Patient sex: F
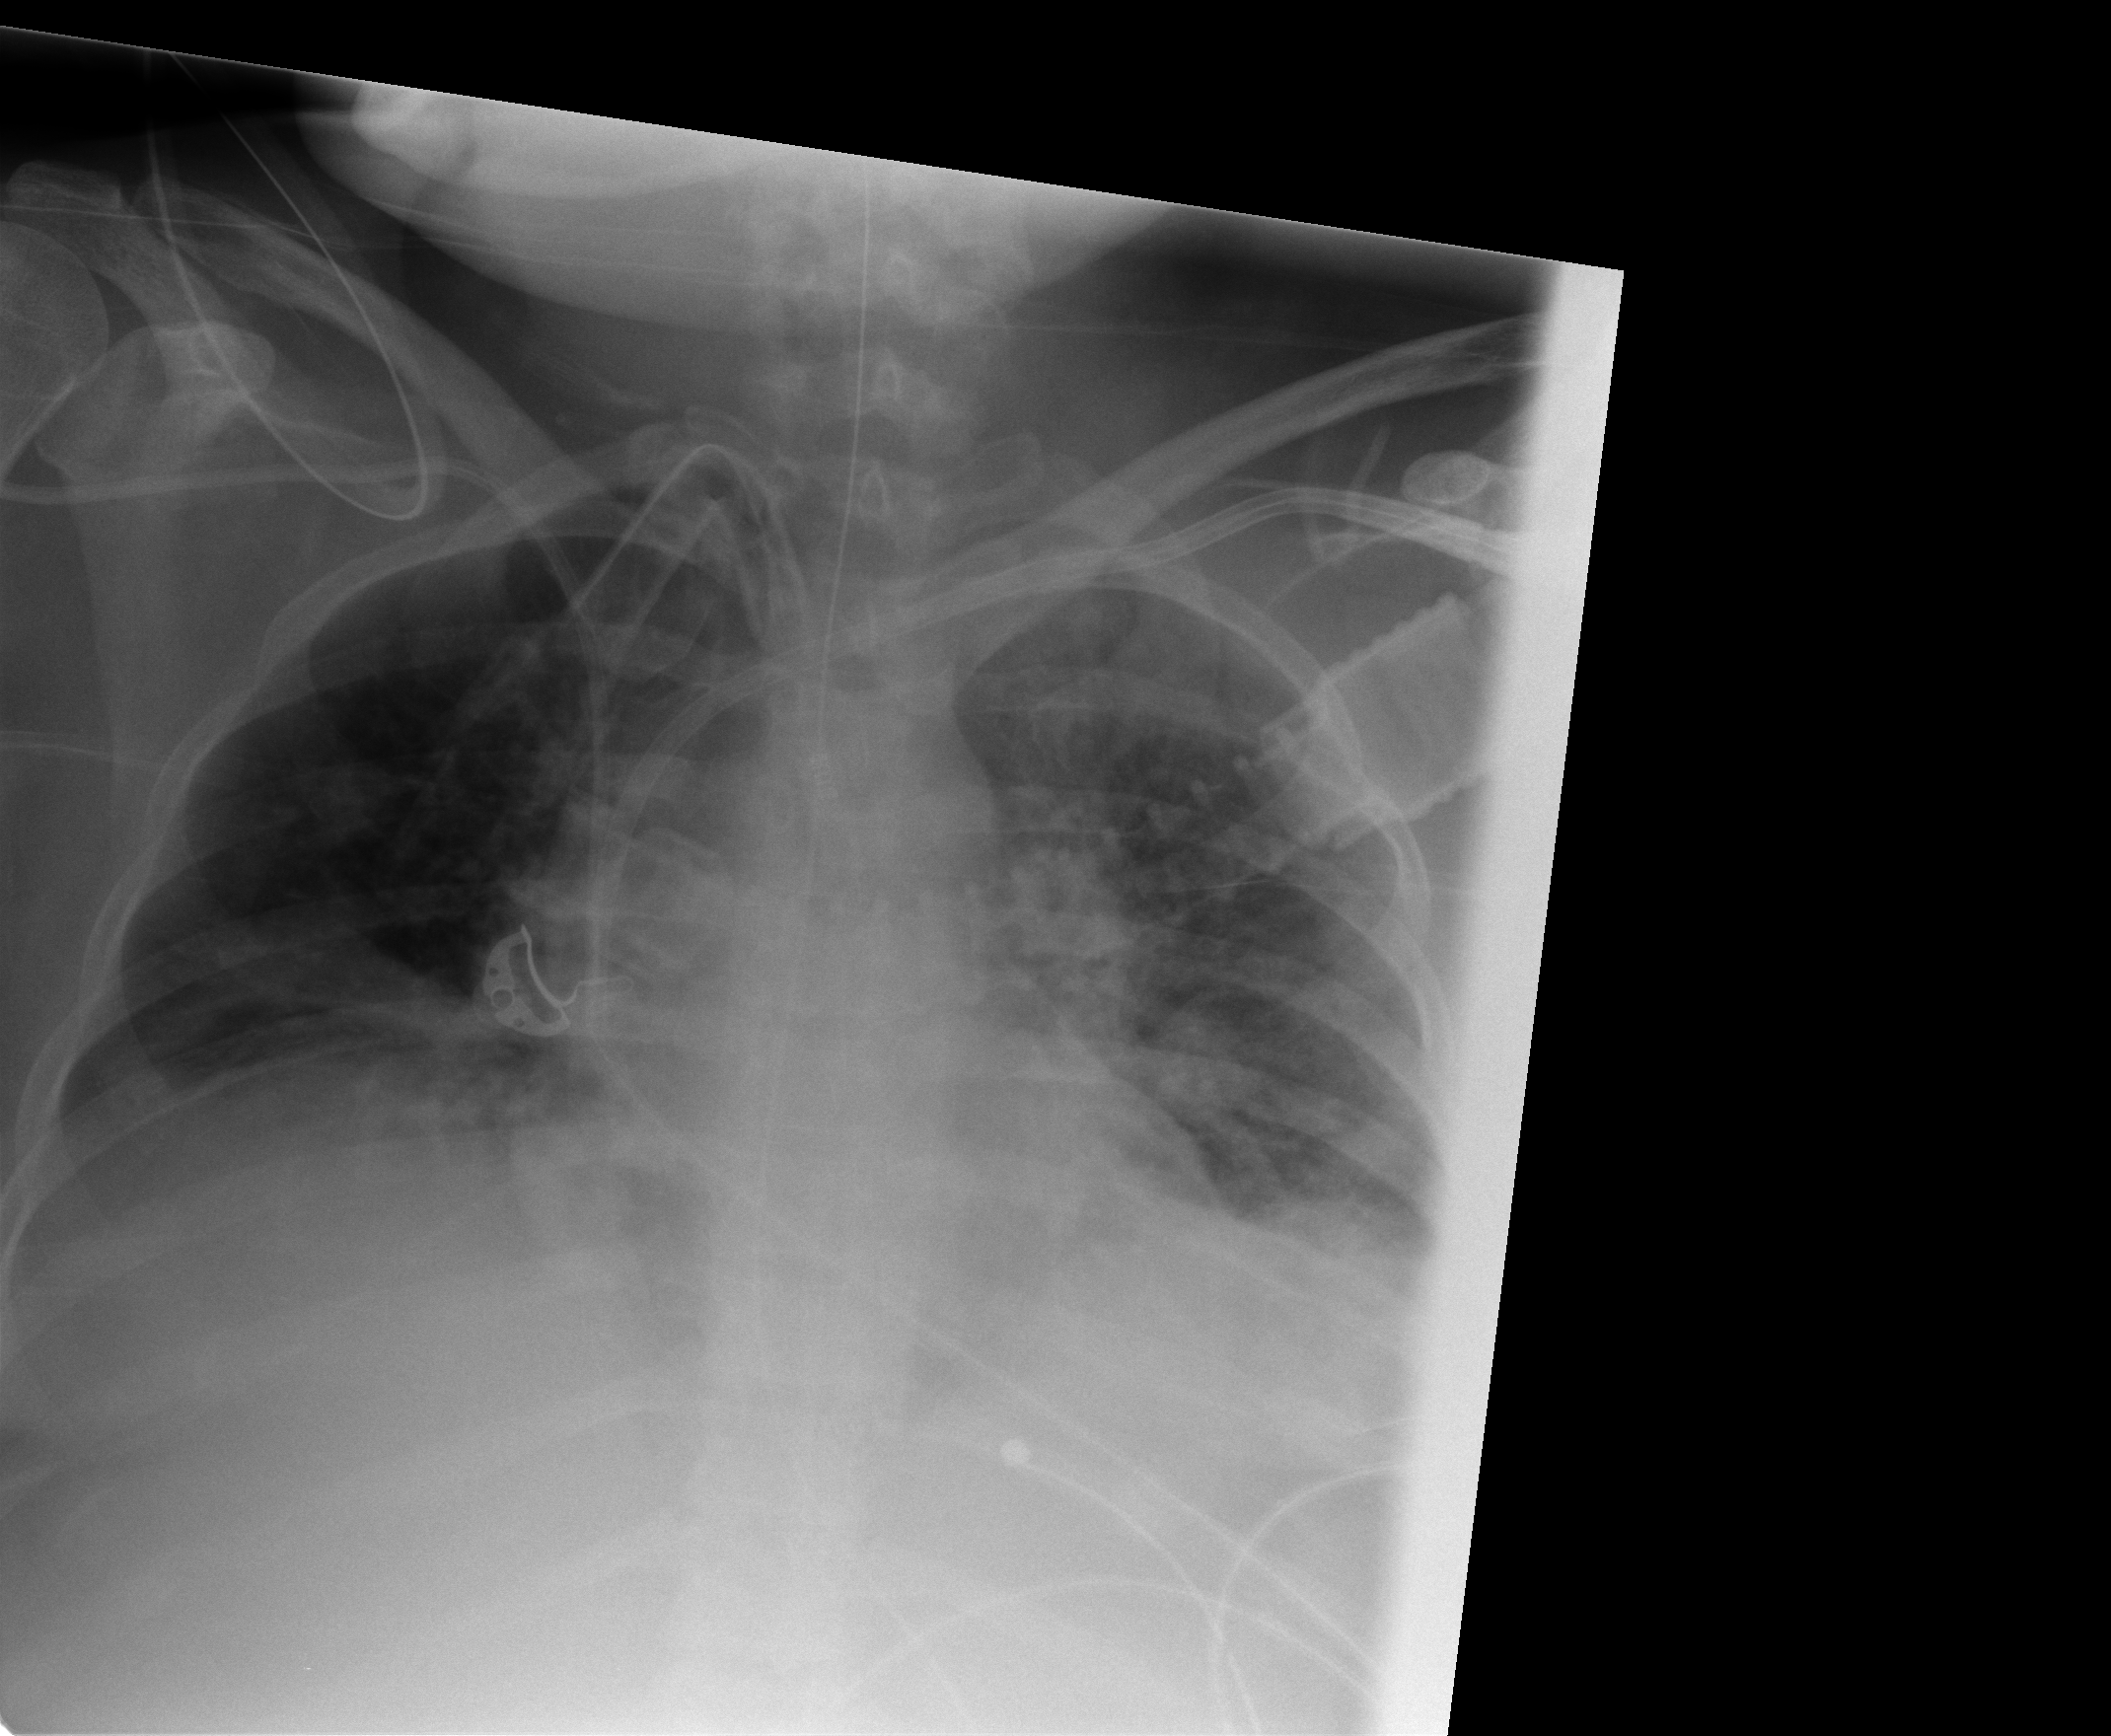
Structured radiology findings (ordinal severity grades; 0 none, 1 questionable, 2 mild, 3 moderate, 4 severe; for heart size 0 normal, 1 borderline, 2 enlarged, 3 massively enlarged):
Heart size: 0
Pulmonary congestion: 2
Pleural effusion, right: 0
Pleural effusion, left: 2
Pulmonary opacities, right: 1
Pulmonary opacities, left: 2
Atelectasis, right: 2
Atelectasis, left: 2